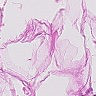
Metastatic tissue present: no